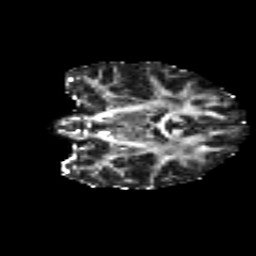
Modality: FA
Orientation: coronal
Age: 30
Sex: female
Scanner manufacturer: siemens
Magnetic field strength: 3 T
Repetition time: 8.8 s
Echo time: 0.085 s